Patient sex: F
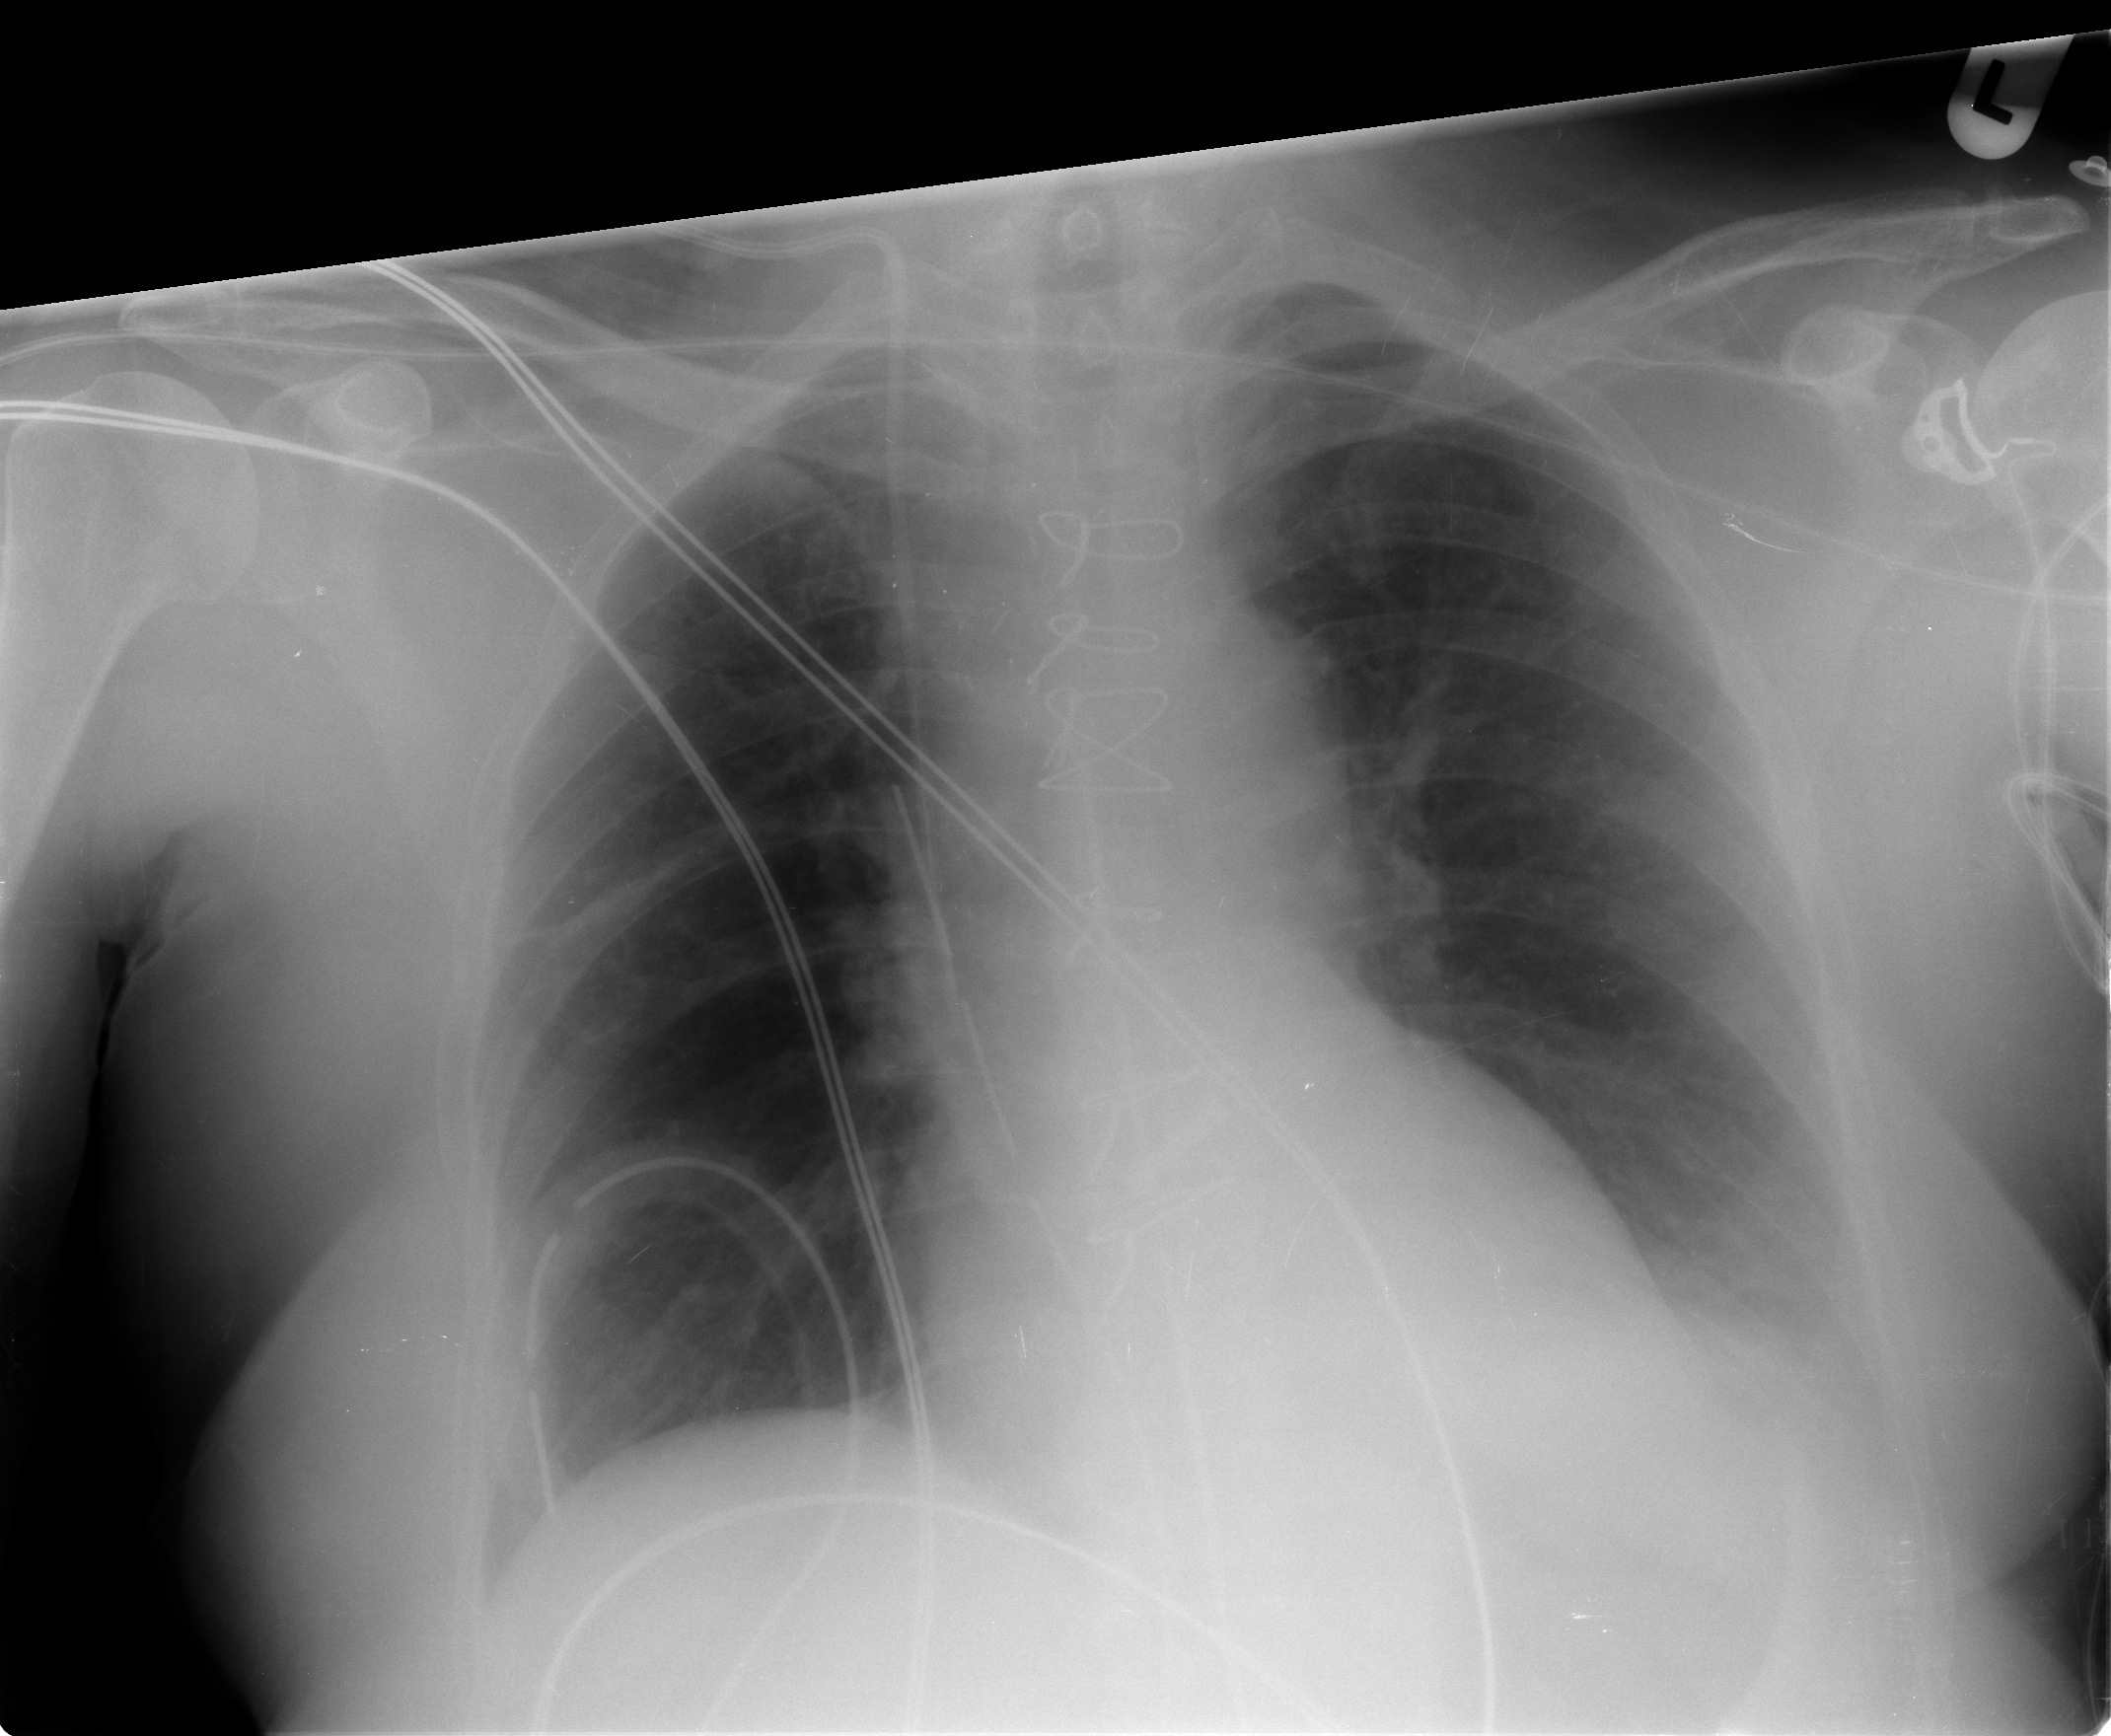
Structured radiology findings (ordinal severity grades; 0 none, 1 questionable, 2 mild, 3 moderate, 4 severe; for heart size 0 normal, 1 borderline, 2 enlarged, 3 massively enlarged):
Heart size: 0
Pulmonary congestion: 0
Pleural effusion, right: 0
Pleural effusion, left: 1
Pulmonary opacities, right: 0
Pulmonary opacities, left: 0
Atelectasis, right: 1
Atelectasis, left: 2